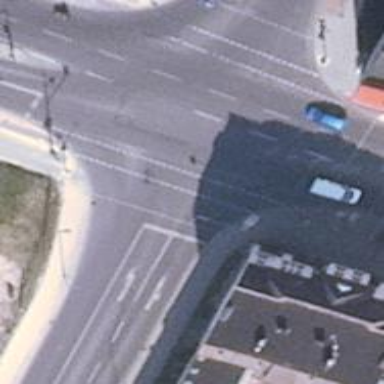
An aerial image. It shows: Road with traffic signals for signaling.